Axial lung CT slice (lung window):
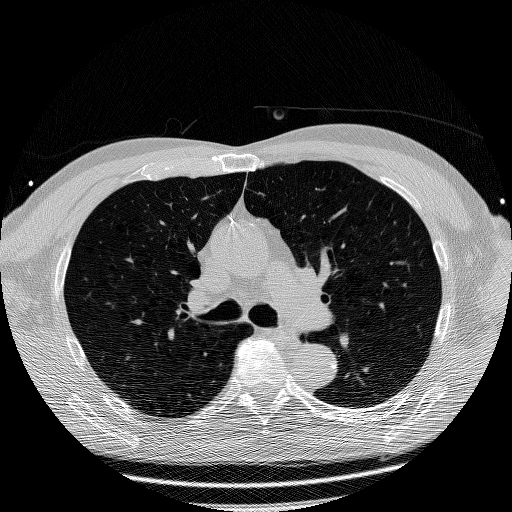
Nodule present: no